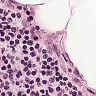
Metastatic tissue present: no